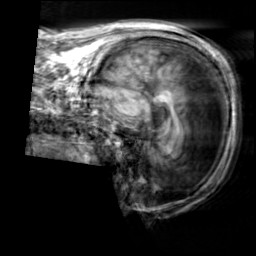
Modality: T1w
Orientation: sagittal
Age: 68
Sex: male